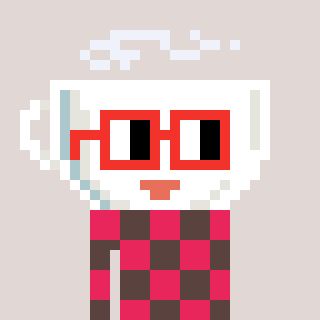
a pixel art character with square red glasses, a mug-shaped head and a darkbrown-colored body on a warm background